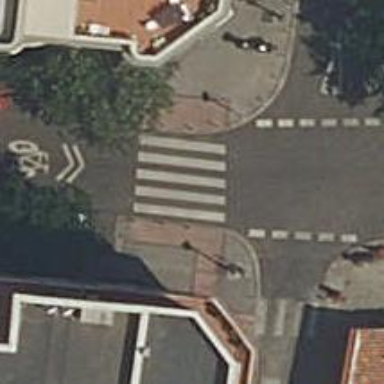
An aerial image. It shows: Marked road crossing.